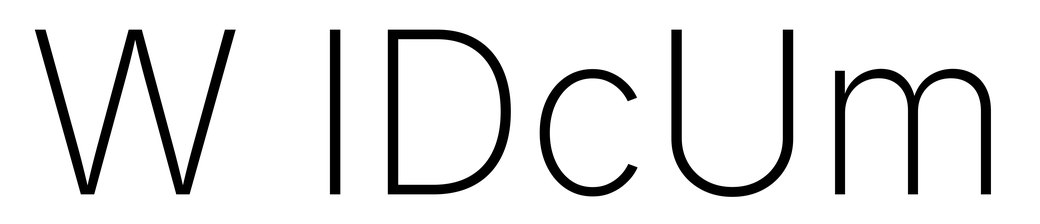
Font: Inter_ExtraLight